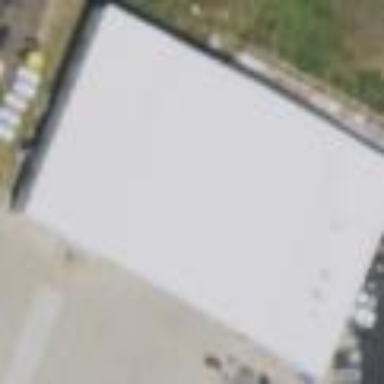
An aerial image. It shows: Hangar building.